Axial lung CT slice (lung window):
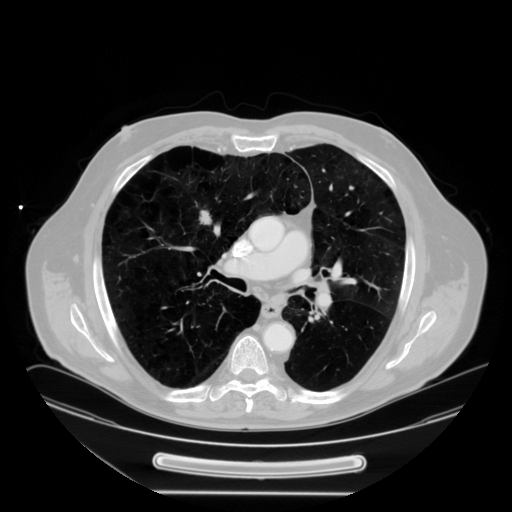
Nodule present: yes
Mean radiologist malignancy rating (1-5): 4.2